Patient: sex M, age 67
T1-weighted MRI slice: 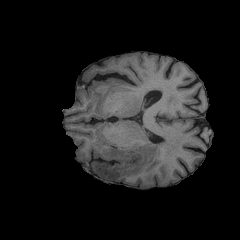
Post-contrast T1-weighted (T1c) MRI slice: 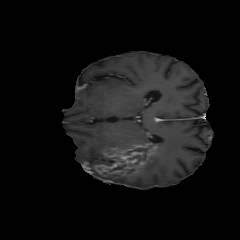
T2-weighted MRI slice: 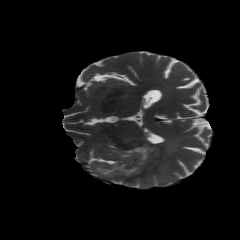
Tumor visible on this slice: yes
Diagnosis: Glioblastoma, IDH-wildtype
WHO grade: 4